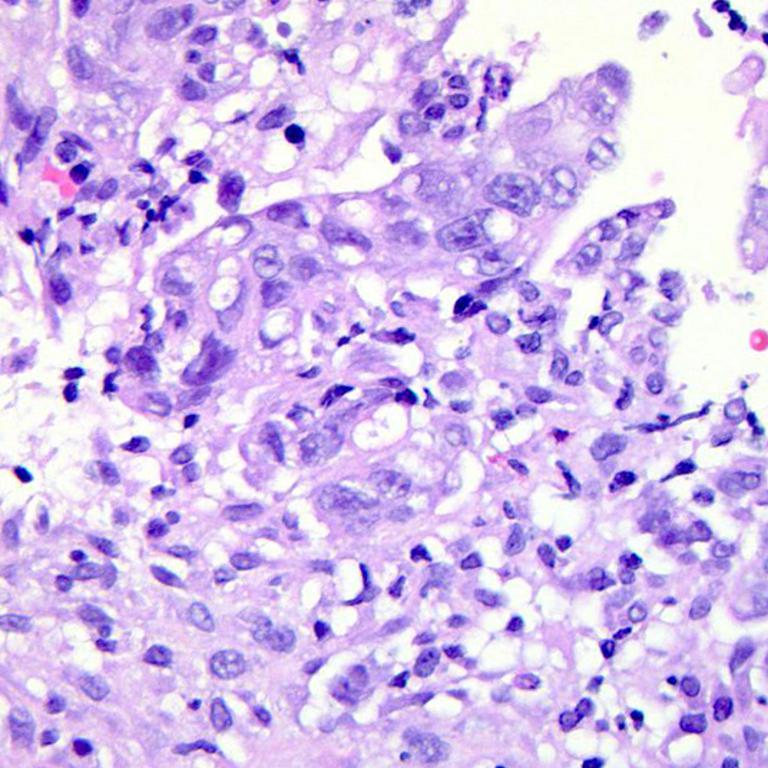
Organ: colon
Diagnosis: adenocarcinomas